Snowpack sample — Loveland Pass, Silver Plume, Colorado, USA (12/14/25, 10:50 AM MST)
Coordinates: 39.664, -105.882
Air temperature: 36 °F
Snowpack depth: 67 cm
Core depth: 10 cm
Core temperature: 50 °F
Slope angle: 6°, slope face: 326°
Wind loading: low
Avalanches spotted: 0
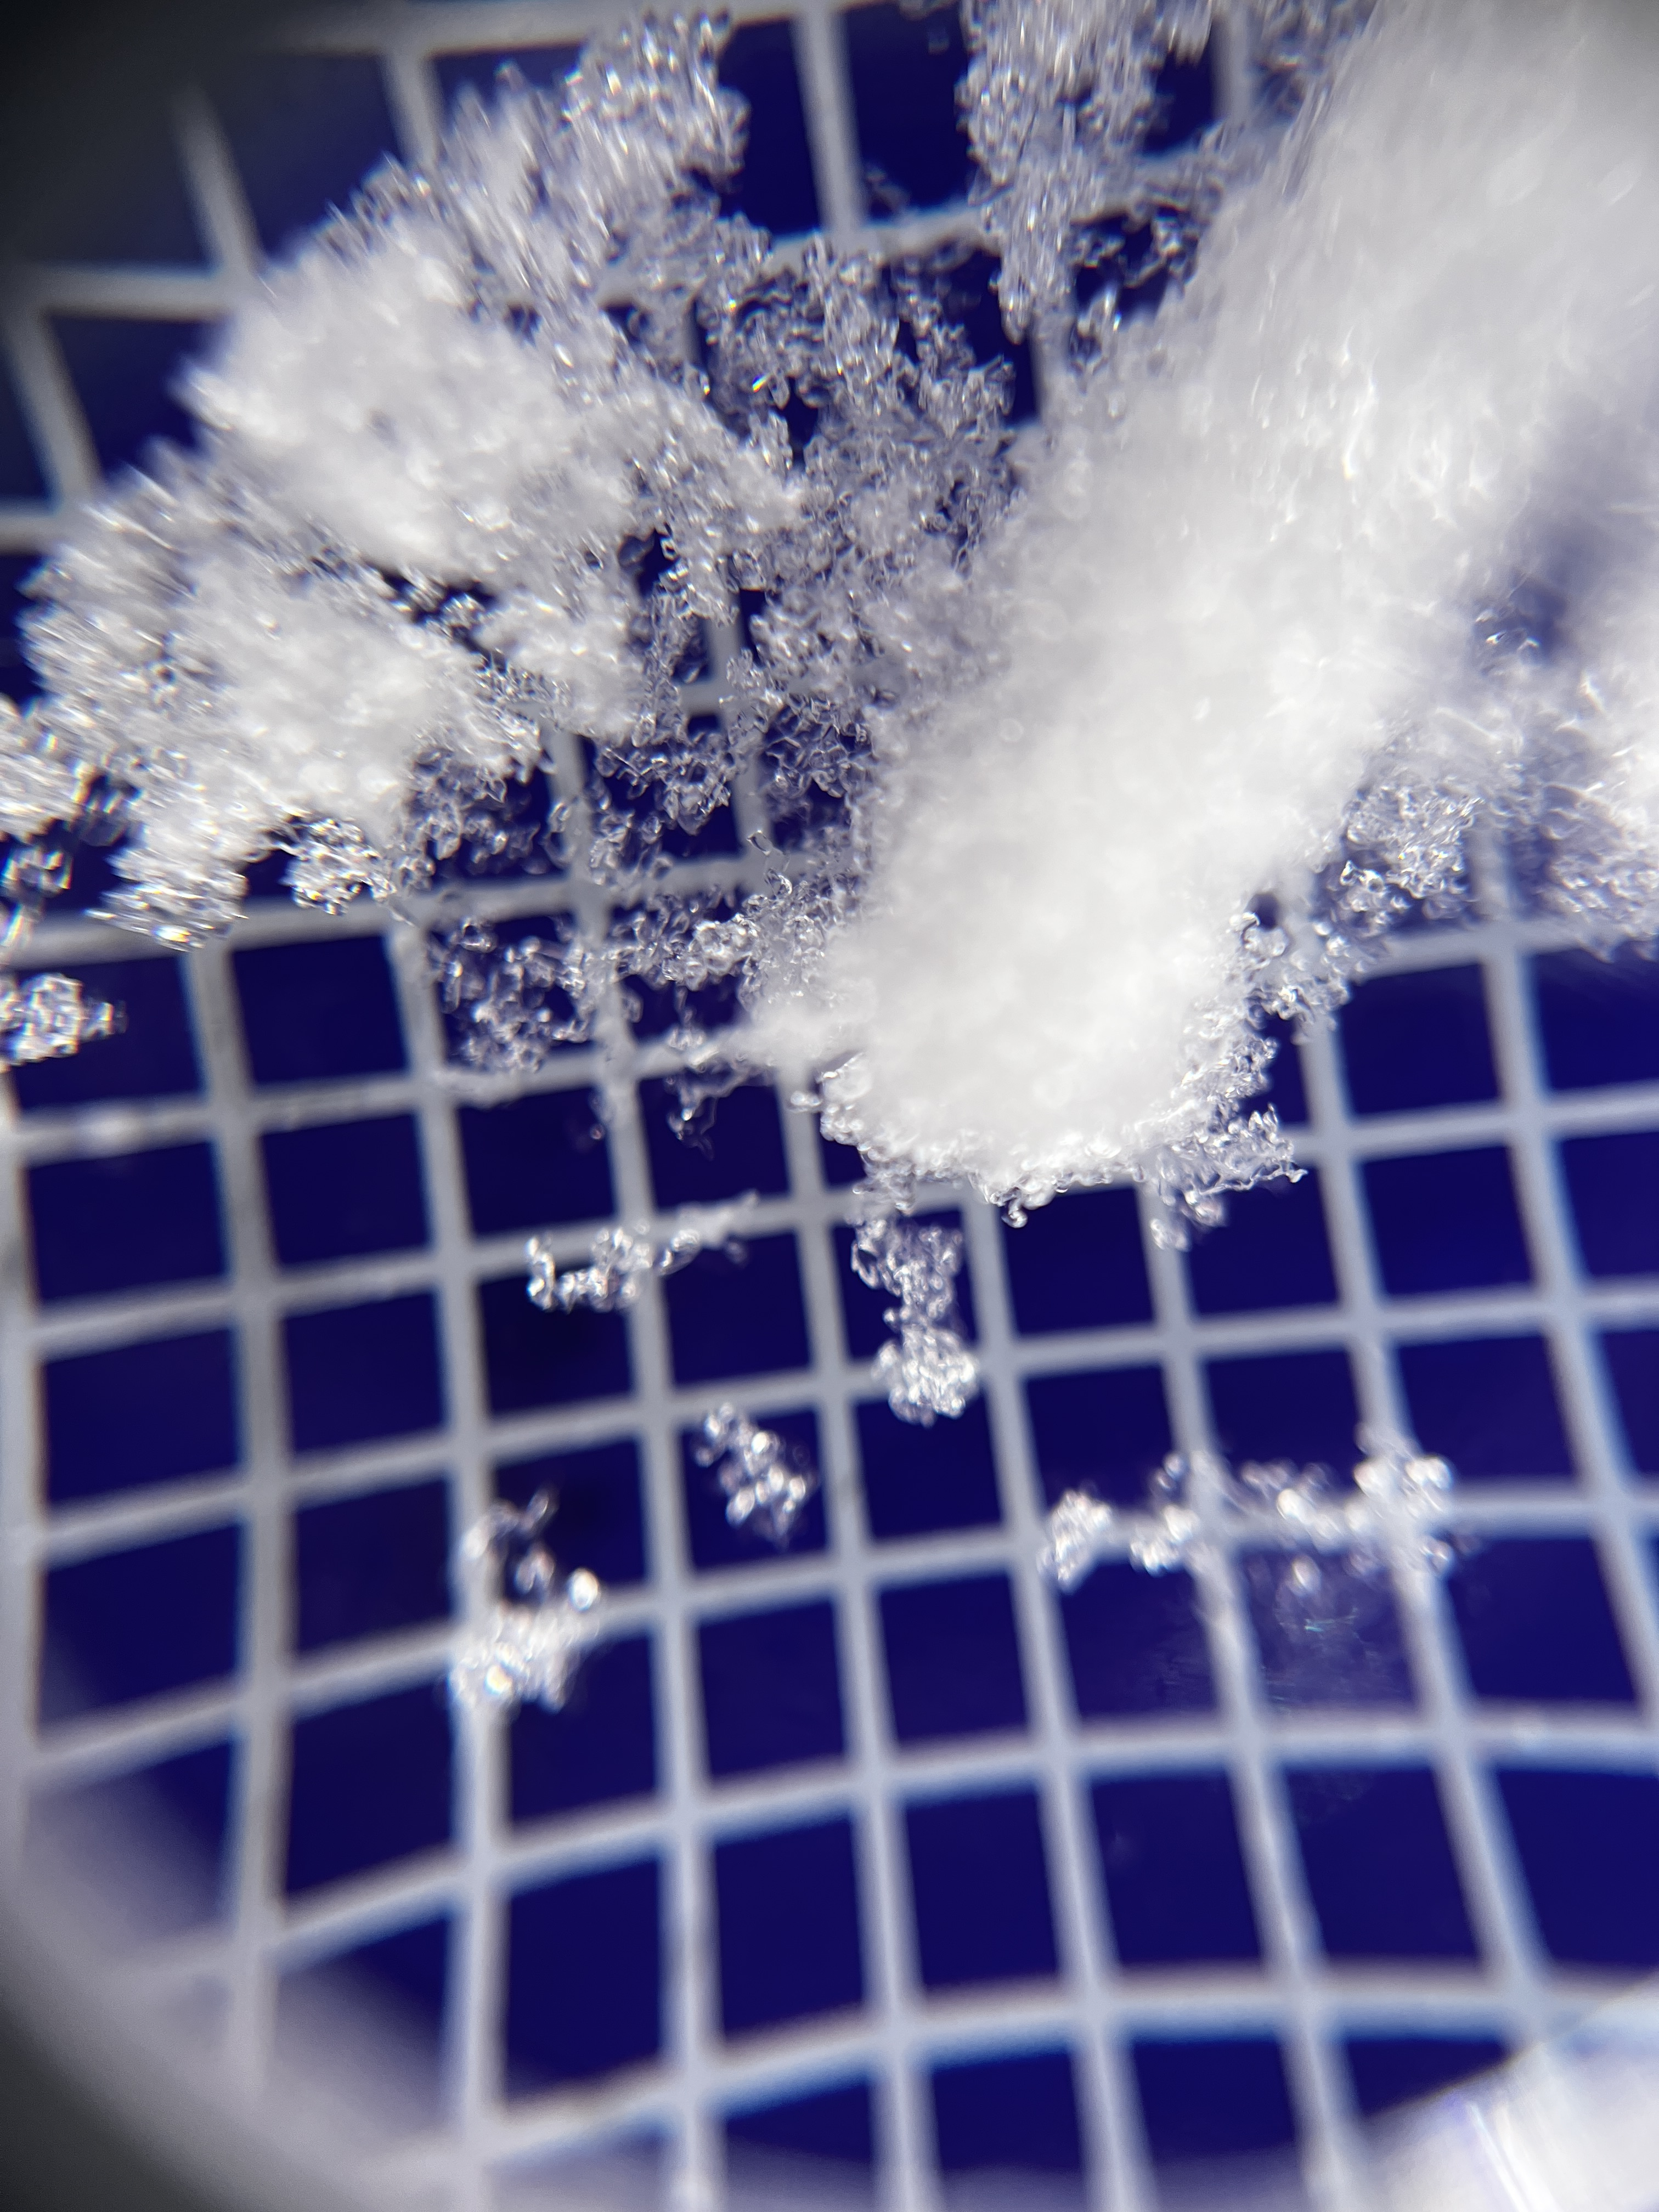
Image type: magnified_profile
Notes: No avalanches spotted, very late start to the season with minimal snowpack